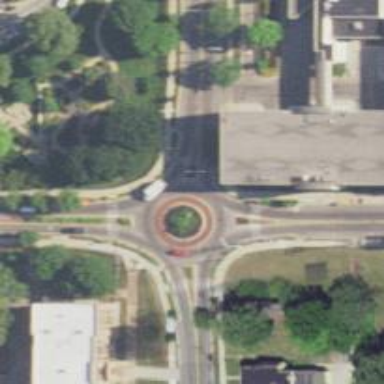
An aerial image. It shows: Secondary road made of asphalt leading to roundabout.